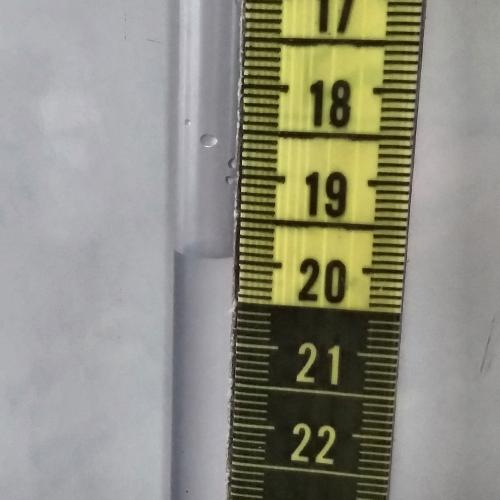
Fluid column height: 19.9 cm